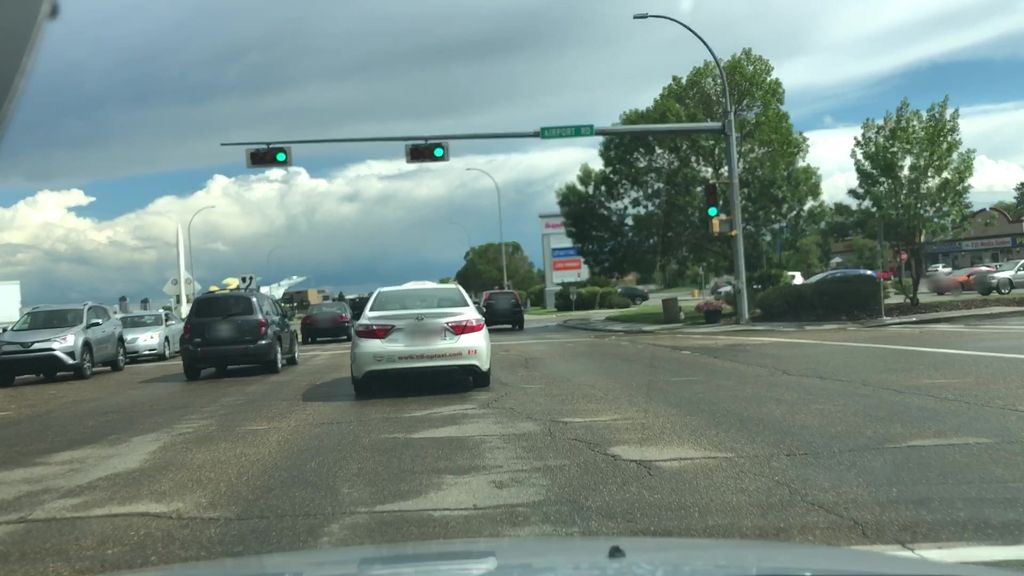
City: edmonton